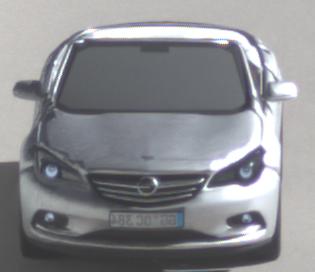
Make: Opel
Model: Cascada 1.4 Turbo
Detailed model: Cascada
Model produced from: 2013/03
Model produced until: 2015/01
Doors: 2
Color: white
Road condition: dry road
Daytime: morning or afternoon
Contrast: high contrast